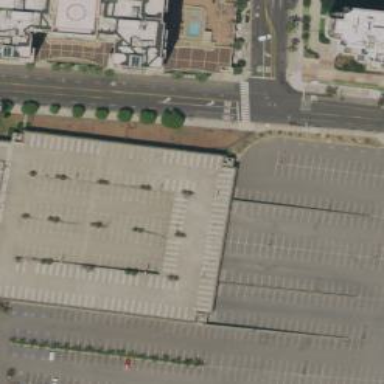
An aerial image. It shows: Multi-storey parking lot with asphalt surface.